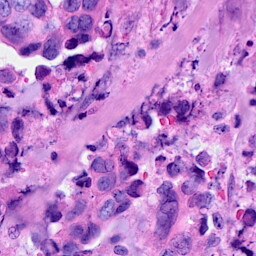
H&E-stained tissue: Breast